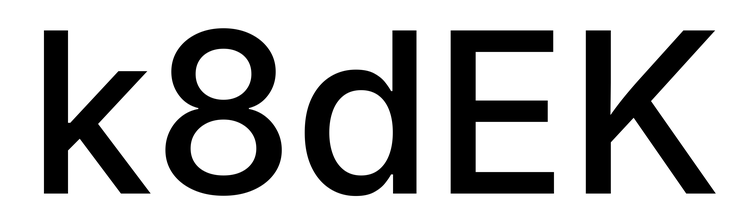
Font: Inter_Medium